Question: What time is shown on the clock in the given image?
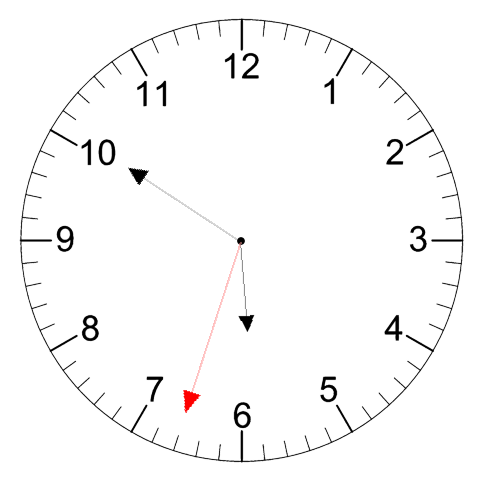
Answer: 05:50:33